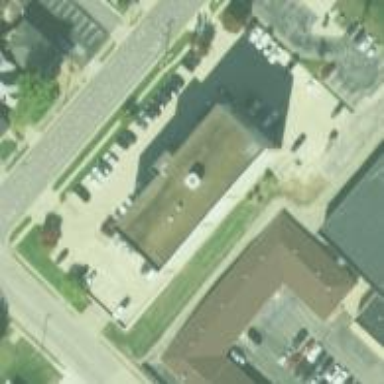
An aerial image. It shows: Healthcare clinic.